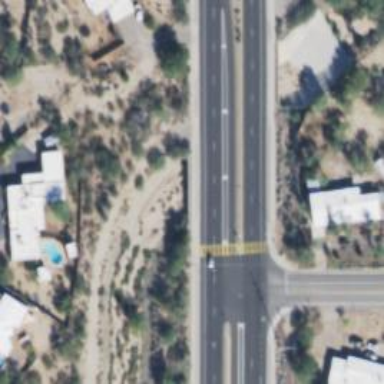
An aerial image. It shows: Marked uncontrolled road crossing.